【题型】解答题　【知识点】平面几何　【难度】easy
已知：如图, 点 $E$ 是平行四边形 $ABCD$ 的对角线 $BD$ 上的一点, 射线 $AE$ 与 $DC$ 交于点 $F$, 与 $BC$ 的延长线交于点 $H$。

(1) 求证：$AE^2 = EF \cdot EH$；

(2) 连接 $DH$, 若 $DH = AB$, $AD^2 = AE \cdot AH$, 求证：四边形 $ABCD$ 是菱形。
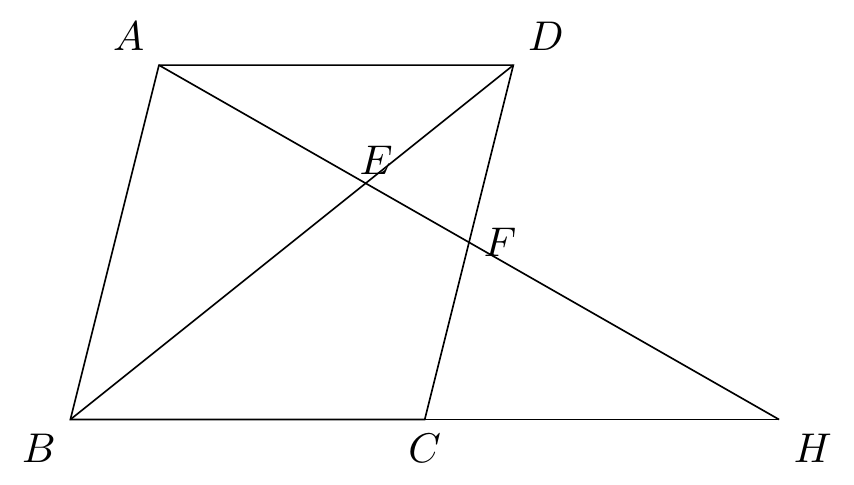
【解答】
解：(1) $\because$ 平行四边形 $ABCD$

$\therefore AD // BC$, $AB // DC$,

$\therefore \triangle AED \sim \triangle HEB$, $\triangle AEB \sim \triangle FED$,

$\therefore \frac{AE}{EH} = \frac{DE}{EB}$, $\frac{EF}{AE} = \frac{DE}{EB}$,

$\therefore \frac{AE}{EH} = \frac{EF}{AE}$,

$\therefore AE^2 = EF \cdot EH$；

(2) 证明：如图, 连接 $DH$,

$\because AD^2 = AE \cdot AH$,

$\therefore \frac{AD}{AE} = \frac{AH}{AD}$, 又 $\because \angle DAE = \angle DAH$,

$\therefore \triangle ADE \sim \triangle AHD$,

$\therefore \angle ADE = \angle AHD$,

$\because AD // BC$, $AB // DC$,

$\therefore \angle ADE = \angle DBC$, $\angle ABC = \angle DCH$,

$\therefore \angle AHD = \angle DBC$,

$\because$ 平行四边形 $ABCD$,

$\therefore AB = DC$,

$\because DH = AB$,

$\therefore DC = DH$,

$\therefore \angle DHC = \angle DCH$,

$\therefore \angle DHC = \angle ABC$,

$\therefore \angle ABE = \angle AHB$, 又 $\because \angle BAE = \angle BAH$,

$\therefore \triangle ABE \sim \triangle AHB$,

$\therefore \frac{AB}{AH} = \frac{AE}{AB}$ 即 $AB^2 = AE \cdot AH$,

$\because AB = AD$,

$\because$ 平行四边形 $ABCD$,

$\therefore$ 四边形 $ABCD$ 是菱形。
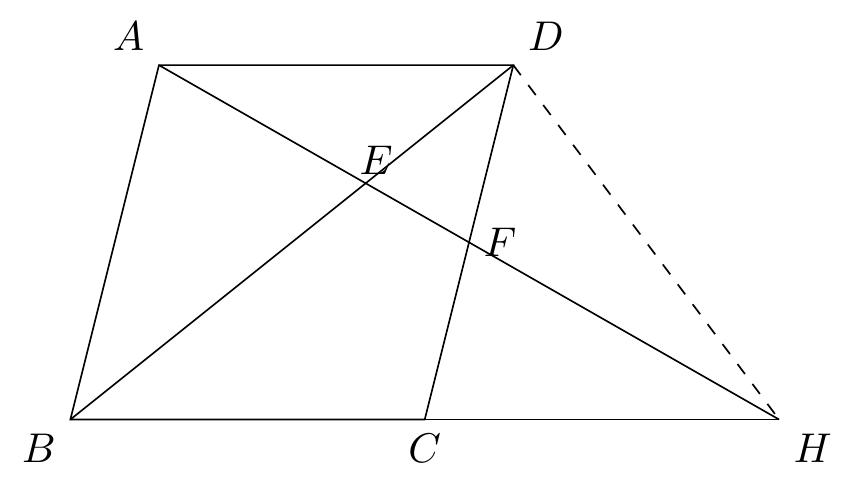